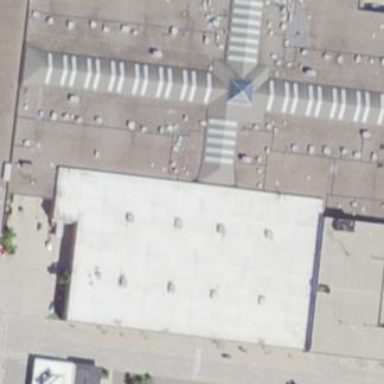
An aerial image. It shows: Retail building that houses furniture shop.